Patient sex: M
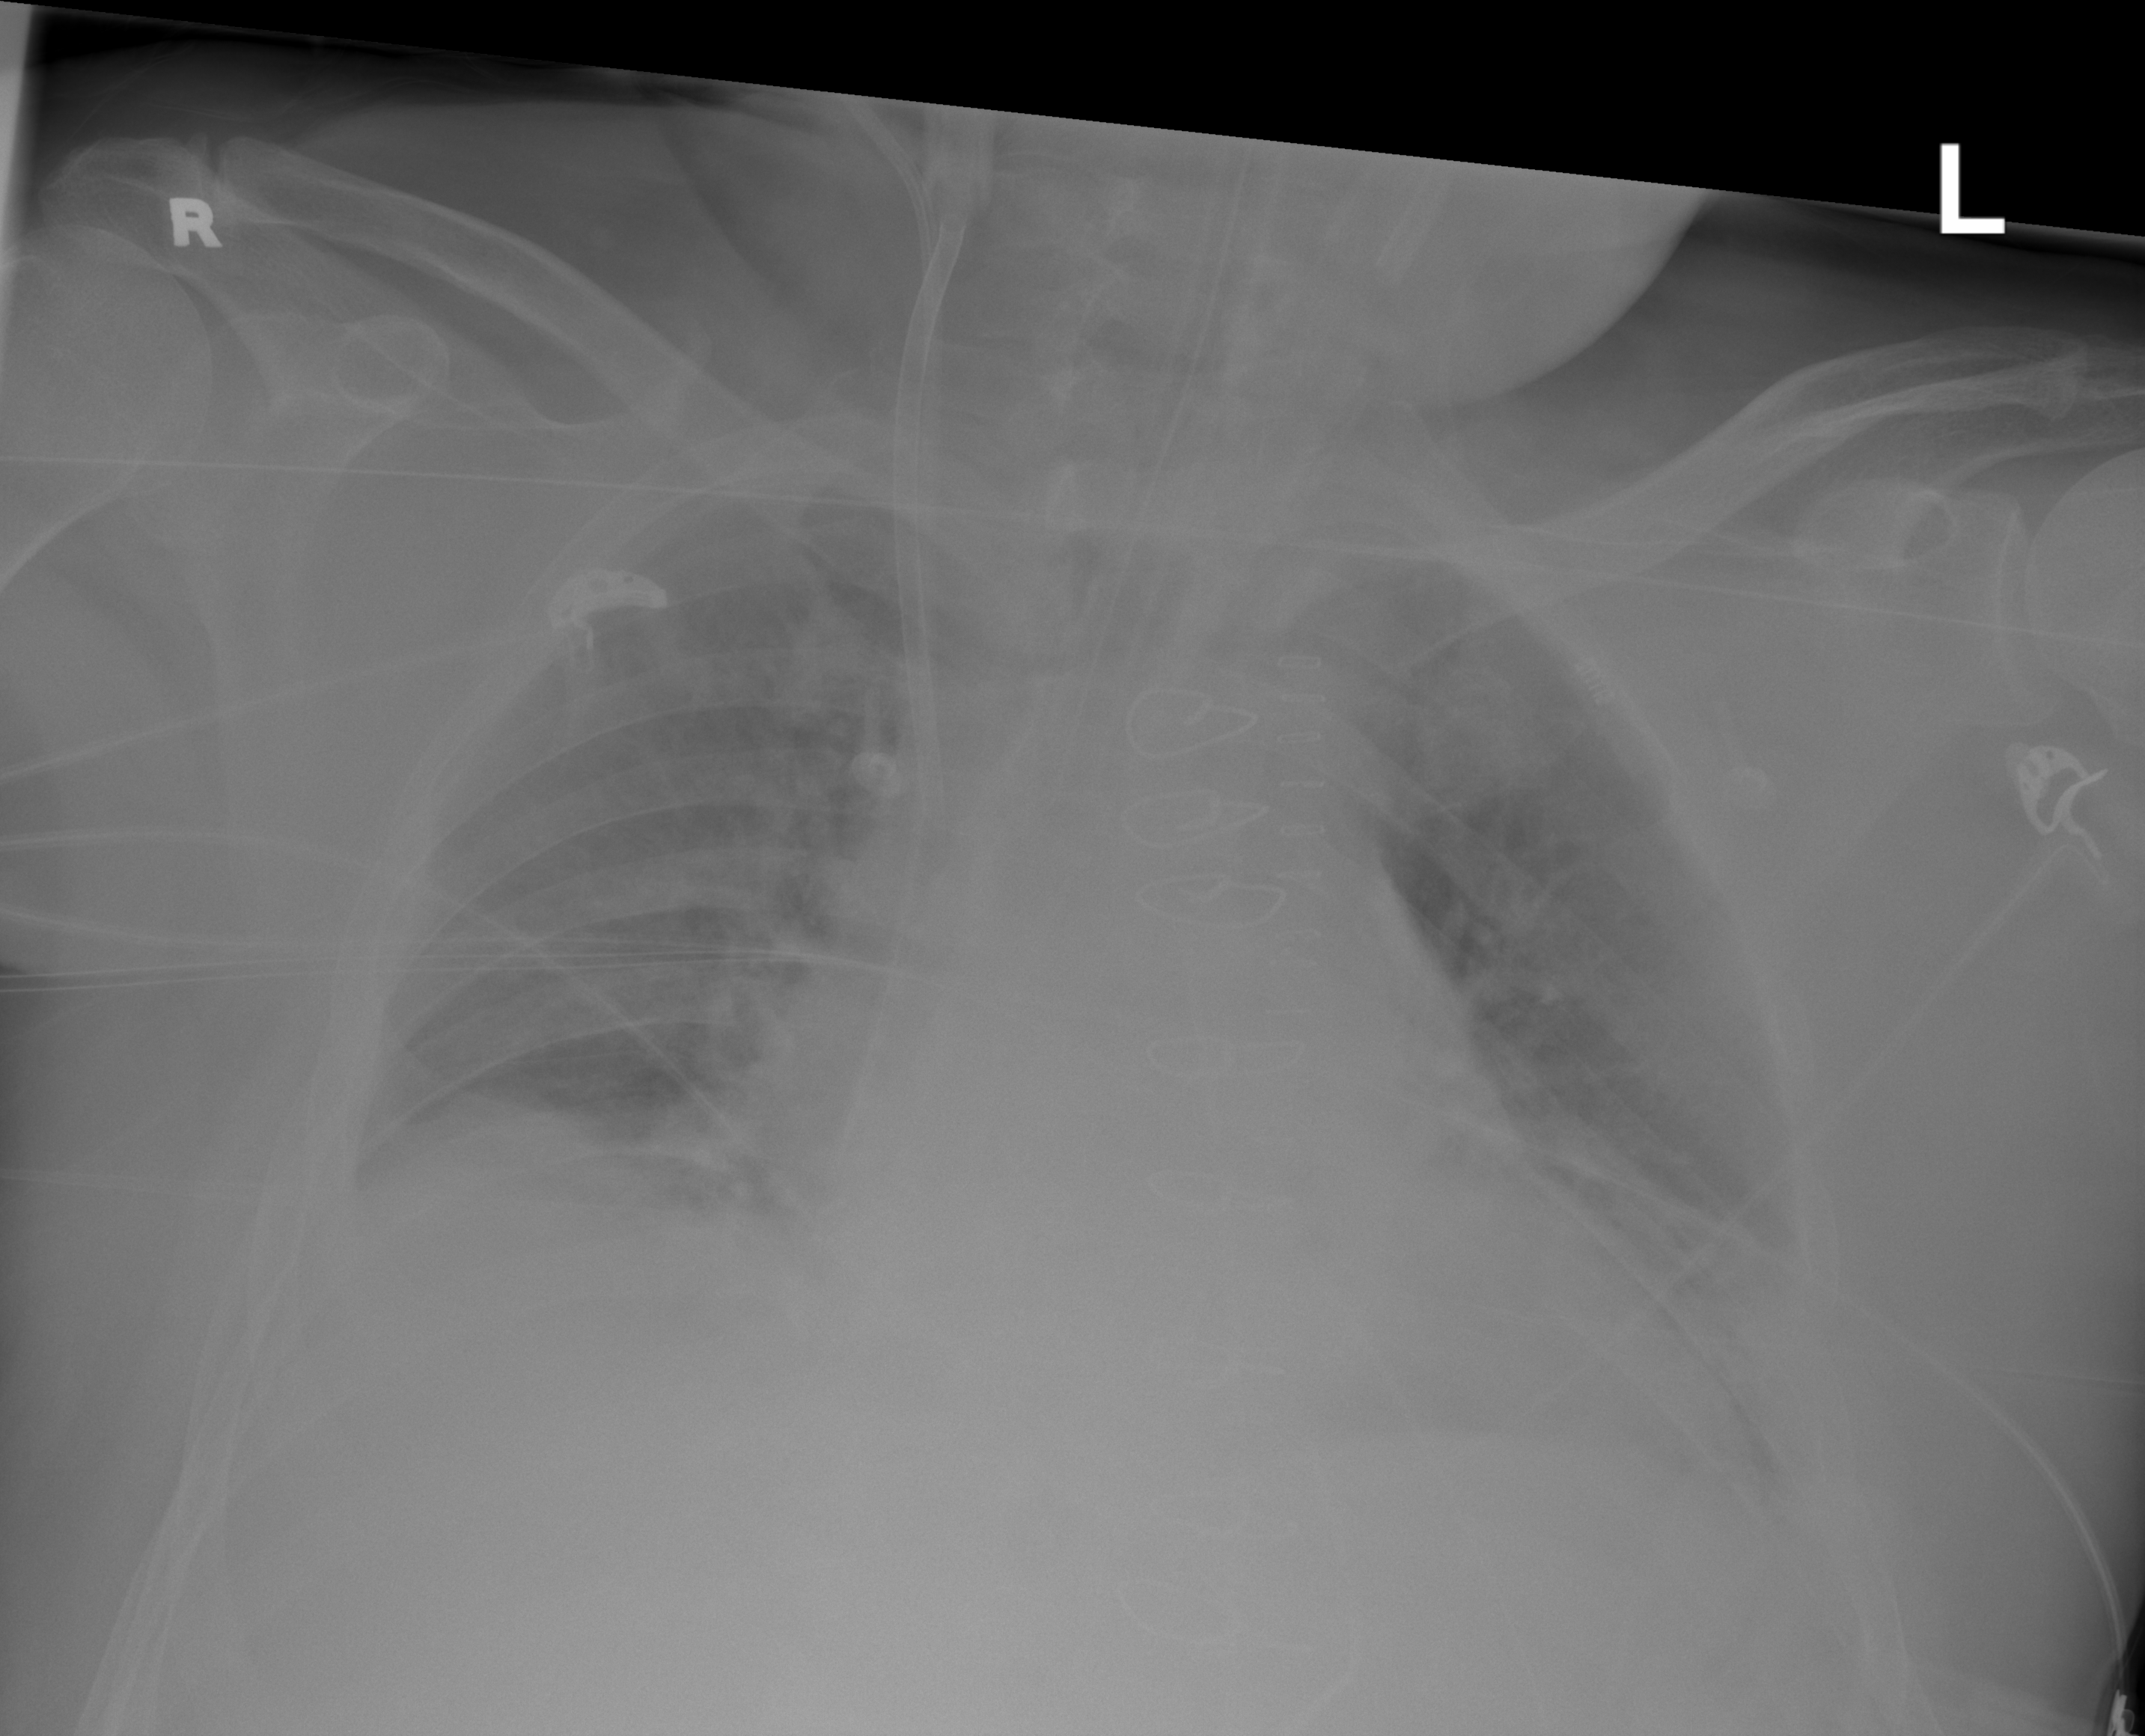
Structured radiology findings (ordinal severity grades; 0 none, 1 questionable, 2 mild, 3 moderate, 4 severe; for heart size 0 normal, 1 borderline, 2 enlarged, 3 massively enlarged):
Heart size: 2
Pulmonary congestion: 2
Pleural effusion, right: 2
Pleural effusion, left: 2
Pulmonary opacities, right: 0
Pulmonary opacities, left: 0
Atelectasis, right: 2
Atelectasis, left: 2